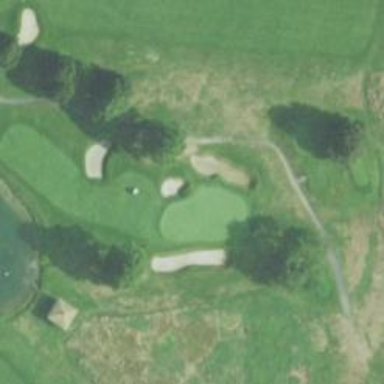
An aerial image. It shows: View of golf hole.